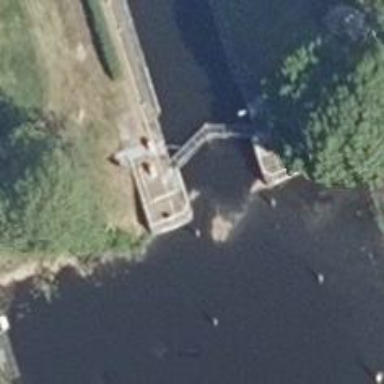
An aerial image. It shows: Lock gate on waterway.